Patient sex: M
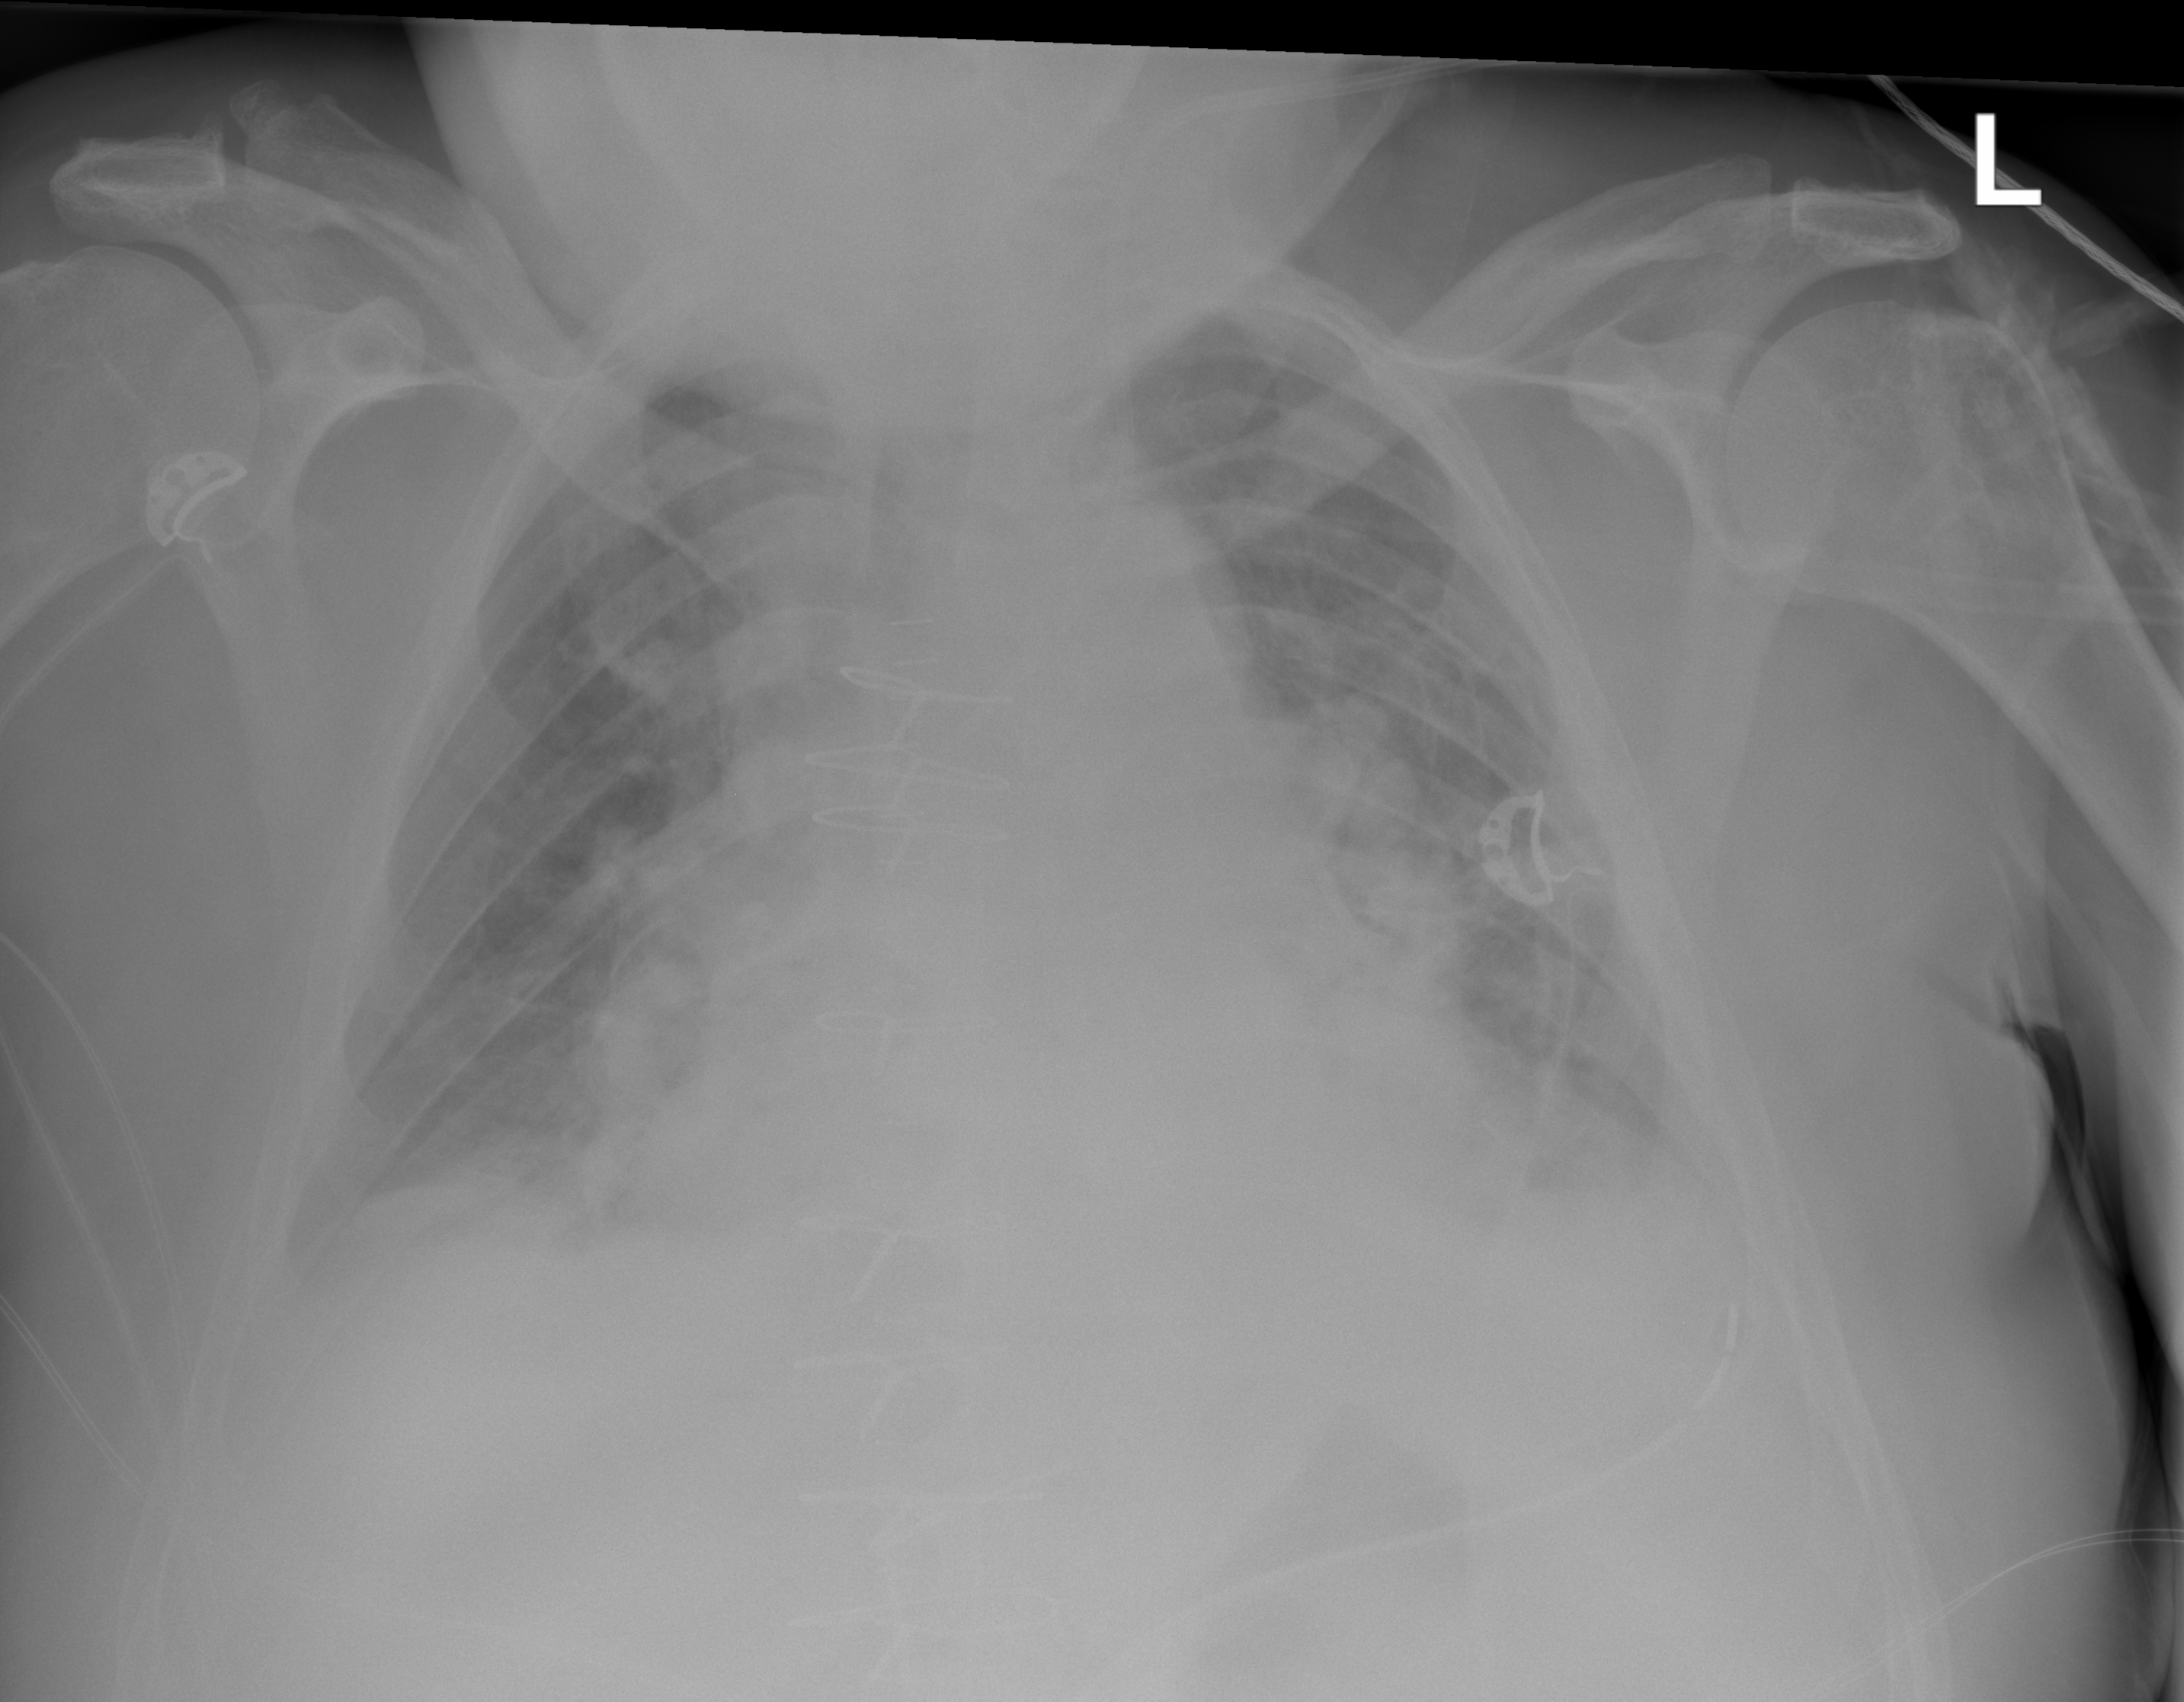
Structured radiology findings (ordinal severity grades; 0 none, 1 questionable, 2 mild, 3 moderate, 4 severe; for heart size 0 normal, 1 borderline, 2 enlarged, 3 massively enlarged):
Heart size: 2
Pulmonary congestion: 2
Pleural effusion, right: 2
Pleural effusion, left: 1
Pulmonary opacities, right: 0
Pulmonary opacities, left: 0
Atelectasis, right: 2
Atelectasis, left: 2